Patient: sex F, age 71
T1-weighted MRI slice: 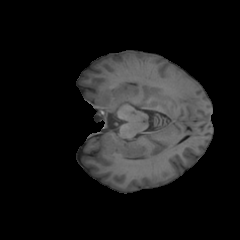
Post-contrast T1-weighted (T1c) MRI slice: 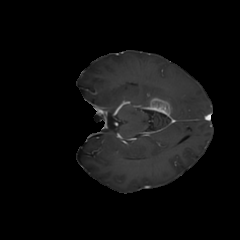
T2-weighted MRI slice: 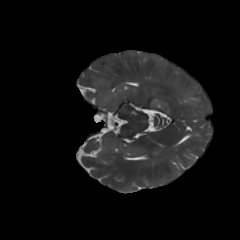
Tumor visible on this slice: yes
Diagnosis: Glioblastoma, IDH-wildtype
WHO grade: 4